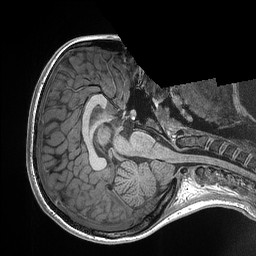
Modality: T1w
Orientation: axial
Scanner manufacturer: siemens
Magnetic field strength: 3 T
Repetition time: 2.3 s
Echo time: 0.00298 s